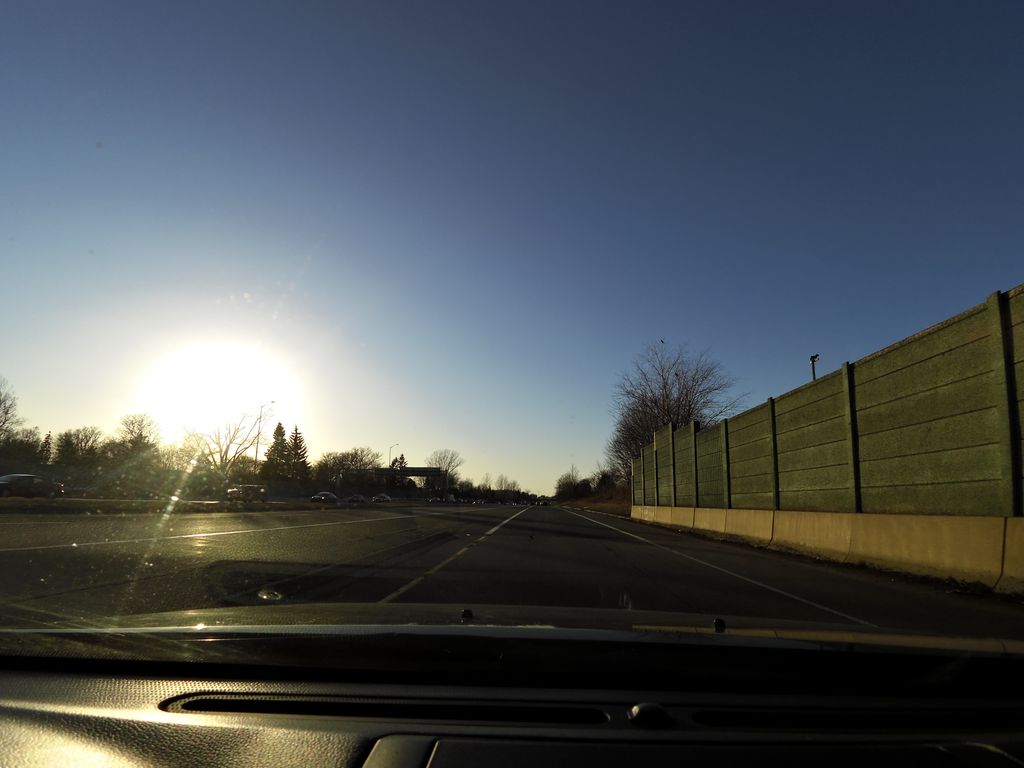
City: hamilton